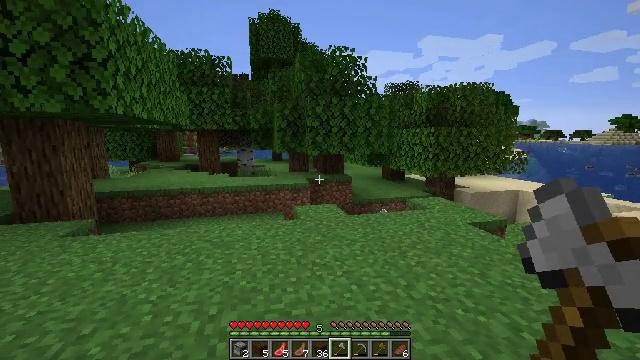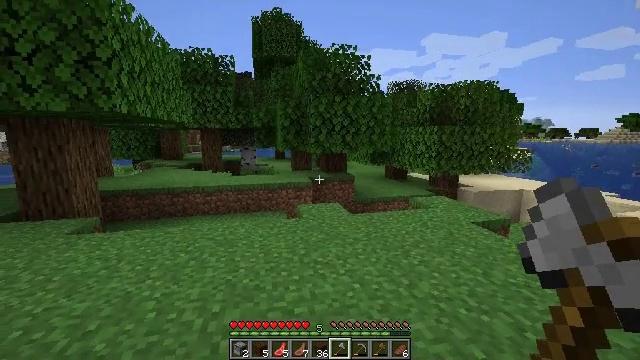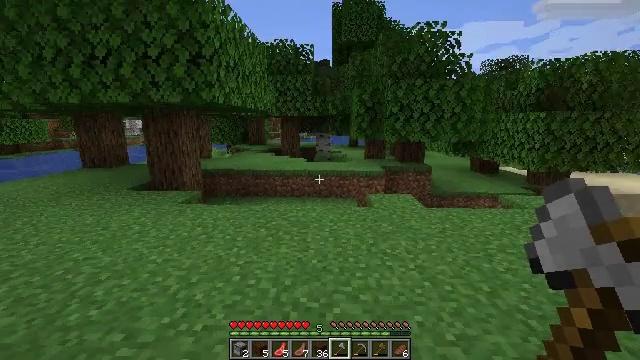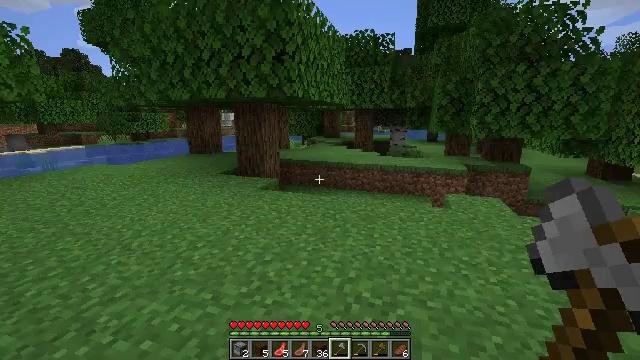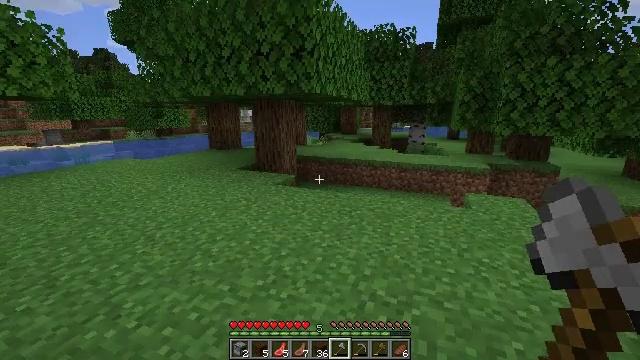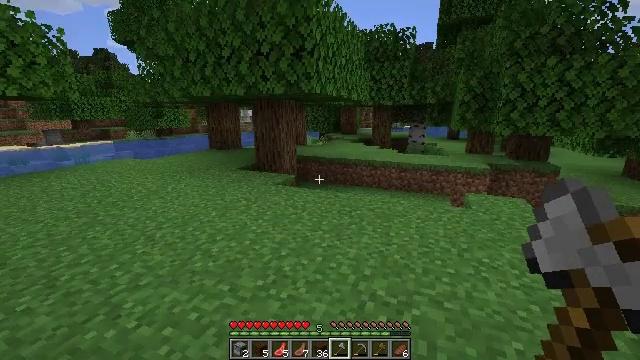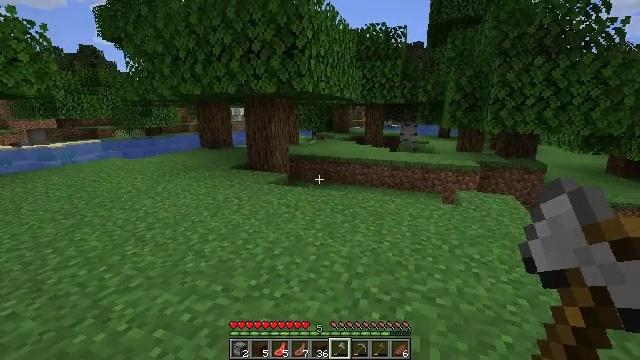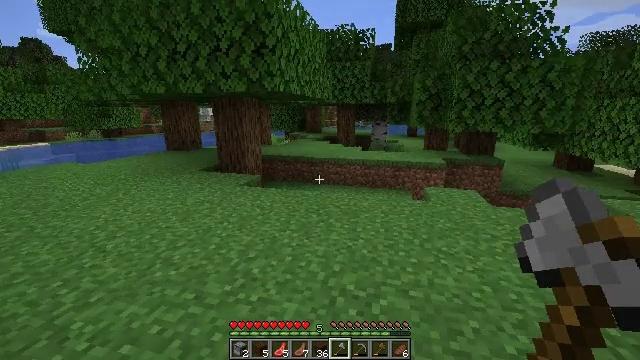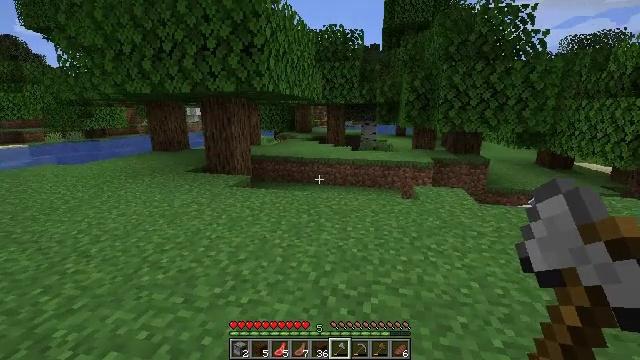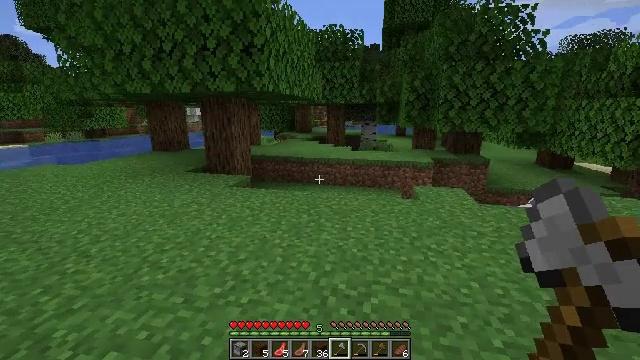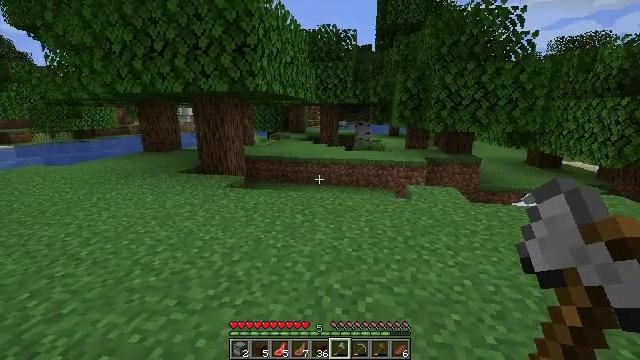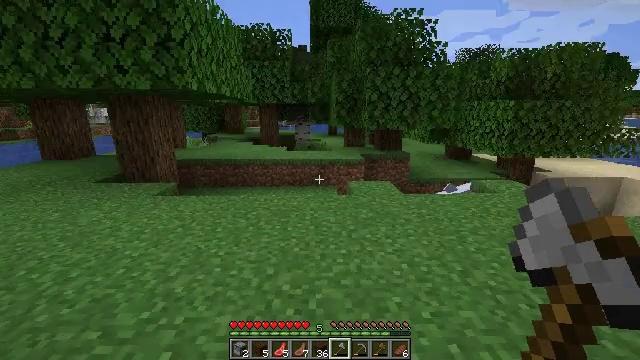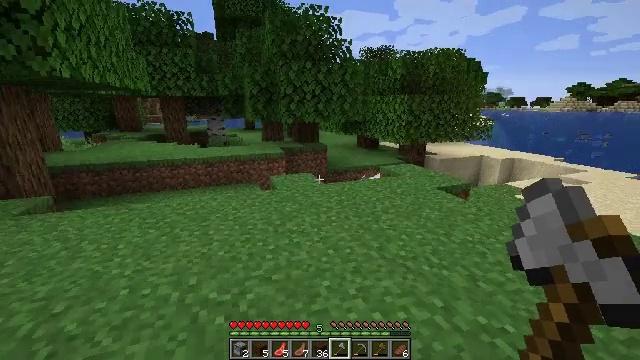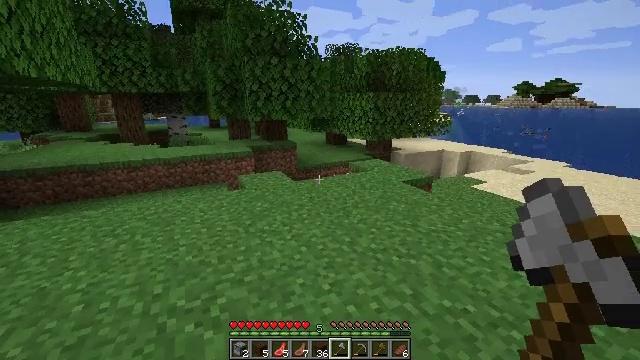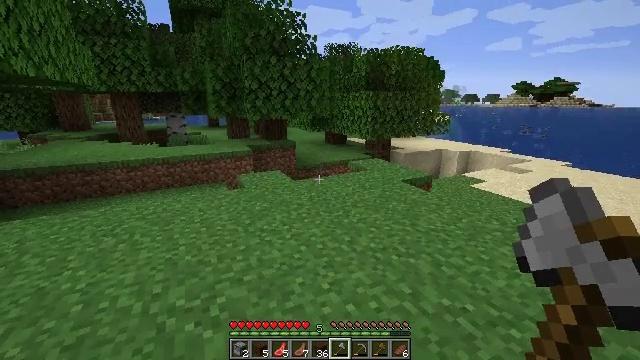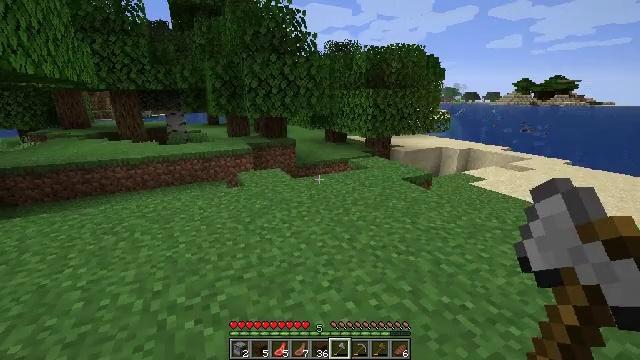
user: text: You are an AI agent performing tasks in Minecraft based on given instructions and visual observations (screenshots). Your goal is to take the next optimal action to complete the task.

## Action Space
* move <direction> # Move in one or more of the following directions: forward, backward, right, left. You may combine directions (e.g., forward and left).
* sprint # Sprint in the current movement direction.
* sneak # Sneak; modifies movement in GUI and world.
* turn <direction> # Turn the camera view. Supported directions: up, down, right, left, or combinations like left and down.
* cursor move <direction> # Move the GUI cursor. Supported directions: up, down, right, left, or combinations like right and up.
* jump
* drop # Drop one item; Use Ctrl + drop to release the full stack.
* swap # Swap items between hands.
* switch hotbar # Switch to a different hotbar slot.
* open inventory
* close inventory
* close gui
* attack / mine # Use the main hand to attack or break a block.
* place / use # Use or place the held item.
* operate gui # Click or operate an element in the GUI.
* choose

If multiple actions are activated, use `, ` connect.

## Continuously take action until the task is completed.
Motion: motion action
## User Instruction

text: Dig up some sand.
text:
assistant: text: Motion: no_op
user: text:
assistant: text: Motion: turn left and down
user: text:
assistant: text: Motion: turn left and down
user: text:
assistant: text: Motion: turn left
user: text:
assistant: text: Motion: no_op
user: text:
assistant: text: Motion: turn right
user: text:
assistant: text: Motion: turn right
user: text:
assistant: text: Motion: turn right
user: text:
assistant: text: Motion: no_op
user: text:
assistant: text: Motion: turn right
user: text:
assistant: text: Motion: turn right
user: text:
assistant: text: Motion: turn right and down
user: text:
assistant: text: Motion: turn right
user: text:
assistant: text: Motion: no_op
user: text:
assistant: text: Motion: no_op
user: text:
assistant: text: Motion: no_op
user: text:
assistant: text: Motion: no_op
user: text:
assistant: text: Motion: no_op
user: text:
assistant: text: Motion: no_op
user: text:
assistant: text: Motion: no_op
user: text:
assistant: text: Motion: no_op
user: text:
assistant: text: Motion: no_op
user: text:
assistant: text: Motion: move forward
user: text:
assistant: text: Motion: move forward, turn down
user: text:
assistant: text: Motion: move forward, turn left and down
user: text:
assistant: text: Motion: move forward, turn left and down
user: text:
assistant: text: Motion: move forward
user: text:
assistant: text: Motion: move forward
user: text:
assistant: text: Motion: move forward
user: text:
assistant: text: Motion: move forward